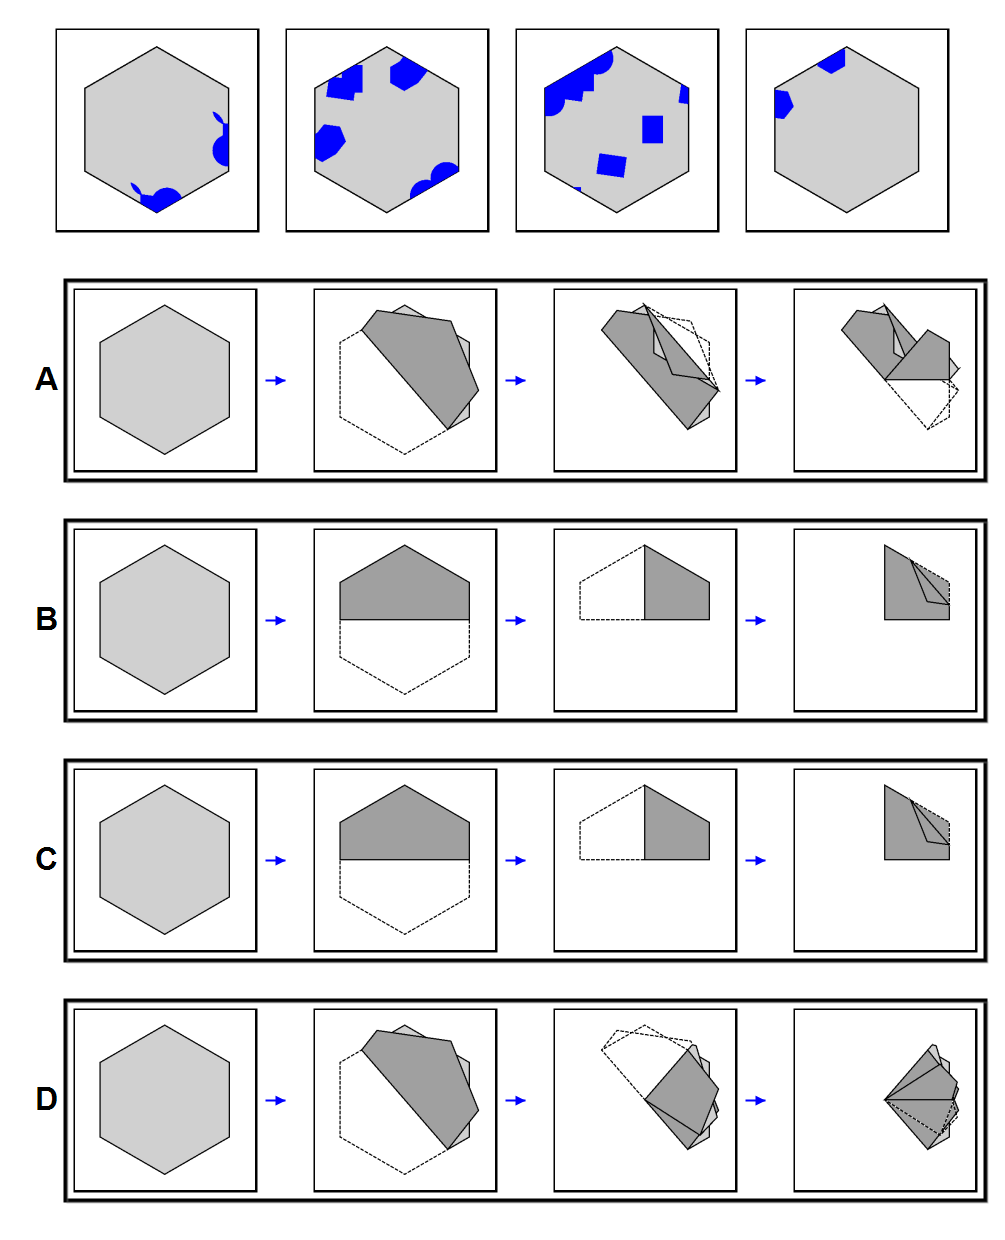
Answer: A